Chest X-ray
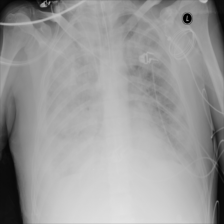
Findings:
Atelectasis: negative
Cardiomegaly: negative
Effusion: positive
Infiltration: positive
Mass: negative
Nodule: positive
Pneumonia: negative
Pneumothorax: negative
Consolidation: negative
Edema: negative
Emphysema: negative
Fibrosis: negative
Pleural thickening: negative
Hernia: negative